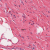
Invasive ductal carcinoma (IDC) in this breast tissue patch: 0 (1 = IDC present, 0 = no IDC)